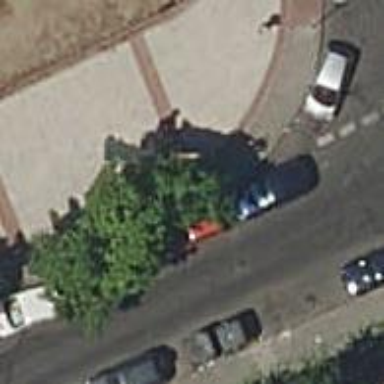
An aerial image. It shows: Sidewalk made of paving stones.